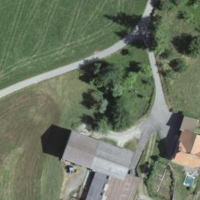
EUNIS habitat code: 25
Species observed at this site:
Cardamine heptaphylla